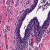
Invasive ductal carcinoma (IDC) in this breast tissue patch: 0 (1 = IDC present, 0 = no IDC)